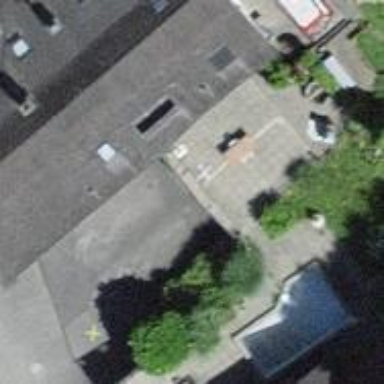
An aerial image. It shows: Garage.